Question: On commiting log and forget update branch - I get due one file was outdated and I need uptodate it first.
All text what I've wrote in log field clears and I am not able to restore it. This annoying situation makes me do the same thing which I did few seconds ago... Can I somehow restore my text instead watching the previous (there should be text what I wrote..)?

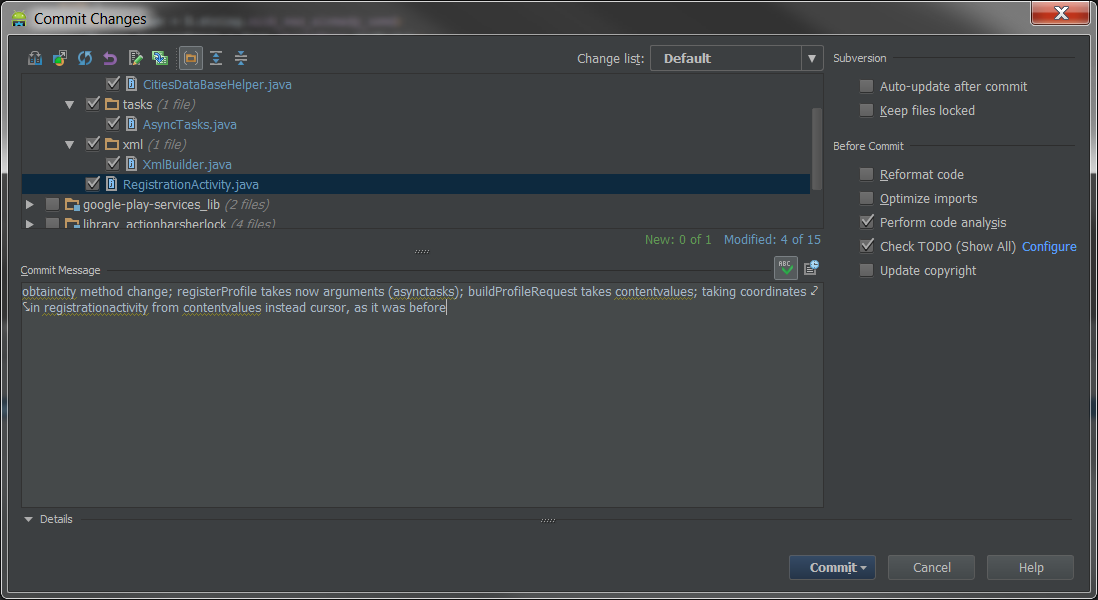
Answer: There is a button for opening a history of messages, sometimes what you wrote last time is not displayed, but it is in the history.